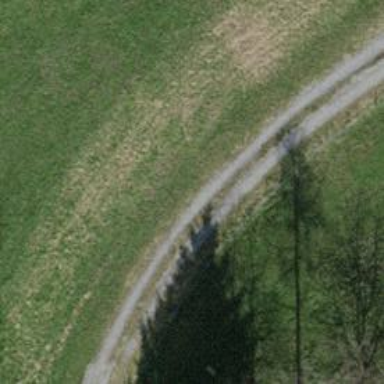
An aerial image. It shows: Well-maintained track road of grade 1.